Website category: auto
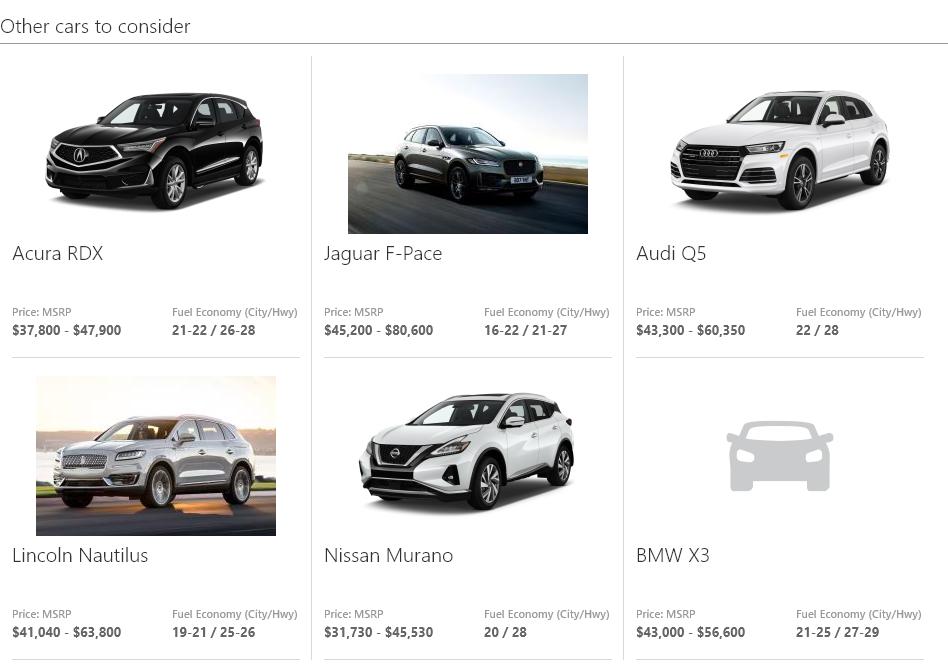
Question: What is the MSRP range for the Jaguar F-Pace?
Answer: $45,200 - $80,600

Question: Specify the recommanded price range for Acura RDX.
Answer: $37,800 - $47,900

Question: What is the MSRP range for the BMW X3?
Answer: $43,000 - $56,600

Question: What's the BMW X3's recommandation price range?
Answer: $43,000 - $56,600

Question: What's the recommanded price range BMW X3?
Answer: $43,000 - $56,600

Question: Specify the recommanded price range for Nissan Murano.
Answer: $31,730 - $45,530

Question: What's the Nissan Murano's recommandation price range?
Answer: $31,730 - $45,530

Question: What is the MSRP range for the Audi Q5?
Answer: $43,300 - $60,350

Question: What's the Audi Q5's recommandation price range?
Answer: $43,300 - $60,350

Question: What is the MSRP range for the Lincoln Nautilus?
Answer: $41,040 - $63,800

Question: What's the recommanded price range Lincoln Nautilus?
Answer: $41,040 - $63,800

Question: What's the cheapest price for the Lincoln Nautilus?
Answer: $41,040

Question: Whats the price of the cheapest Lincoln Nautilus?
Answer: $41,040

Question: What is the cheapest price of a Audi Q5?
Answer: $43,300

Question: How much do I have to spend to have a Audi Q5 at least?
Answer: $43,300

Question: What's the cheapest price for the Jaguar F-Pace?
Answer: $45,200

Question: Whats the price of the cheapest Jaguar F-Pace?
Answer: $45,200

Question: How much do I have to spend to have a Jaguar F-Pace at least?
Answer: $45,200

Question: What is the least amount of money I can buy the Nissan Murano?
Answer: $31,730

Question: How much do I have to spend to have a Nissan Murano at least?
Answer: $31,730

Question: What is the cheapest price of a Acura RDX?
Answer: $37,800

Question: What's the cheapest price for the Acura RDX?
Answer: $37,800

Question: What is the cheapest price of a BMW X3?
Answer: $43,000

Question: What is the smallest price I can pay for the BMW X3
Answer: $43,000

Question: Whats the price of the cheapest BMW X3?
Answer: $43,000

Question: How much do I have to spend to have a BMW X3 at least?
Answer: $43,000

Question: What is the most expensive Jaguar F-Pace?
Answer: $80,600

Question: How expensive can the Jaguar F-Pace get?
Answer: $80,600

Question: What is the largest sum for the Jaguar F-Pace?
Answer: $80,600

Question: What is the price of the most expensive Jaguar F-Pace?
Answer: $80,600

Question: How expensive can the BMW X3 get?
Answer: $56,600

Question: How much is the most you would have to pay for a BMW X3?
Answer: $56,600

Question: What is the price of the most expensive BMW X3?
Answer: $56,600

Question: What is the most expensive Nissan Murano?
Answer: $45,530

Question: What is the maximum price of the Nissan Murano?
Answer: $45,530

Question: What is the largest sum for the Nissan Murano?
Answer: $45,530

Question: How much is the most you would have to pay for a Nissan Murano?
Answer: $45,530

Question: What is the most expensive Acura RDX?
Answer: $47,900

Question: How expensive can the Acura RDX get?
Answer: $47,900

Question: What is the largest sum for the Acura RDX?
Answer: $47,900

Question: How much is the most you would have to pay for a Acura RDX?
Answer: $47,900

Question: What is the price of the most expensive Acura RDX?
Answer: $47,900

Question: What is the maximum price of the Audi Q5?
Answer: $60,350

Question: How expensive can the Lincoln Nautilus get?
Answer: $63,800

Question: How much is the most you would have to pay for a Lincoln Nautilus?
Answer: $63,800

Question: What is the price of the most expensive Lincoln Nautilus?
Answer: $63,800

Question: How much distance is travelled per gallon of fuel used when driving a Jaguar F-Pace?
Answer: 16-22 / 21-27

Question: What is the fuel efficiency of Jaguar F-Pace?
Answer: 16-22 / 21-27

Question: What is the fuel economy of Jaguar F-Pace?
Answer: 16-22 / 21-27

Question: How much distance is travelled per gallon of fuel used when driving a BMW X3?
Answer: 21-25 / 27-29

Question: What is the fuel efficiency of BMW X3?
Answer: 21-25 / 27-29

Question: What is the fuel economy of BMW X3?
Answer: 21-25 / 27-29

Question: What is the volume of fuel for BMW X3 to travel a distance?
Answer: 21-25 / 27-29

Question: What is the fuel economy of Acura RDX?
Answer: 21-22 / 26-28

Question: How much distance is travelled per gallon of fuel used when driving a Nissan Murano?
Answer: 20 / 28

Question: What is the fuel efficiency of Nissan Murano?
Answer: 20 / 28

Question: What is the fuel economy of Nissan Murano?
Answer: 20 / 28

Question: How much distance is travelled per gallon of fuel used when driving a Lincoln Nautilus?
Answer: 19-21 / 25-26

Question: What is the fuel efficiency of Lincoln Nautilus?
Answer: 19-21 / 25-26

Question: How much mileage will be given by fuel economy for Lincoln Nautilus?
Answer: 19-21 / 25-26

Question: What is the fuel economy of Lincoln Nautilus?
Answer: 19-21 / 25-26

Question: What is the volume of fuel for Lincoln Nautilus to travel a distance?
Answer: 19-21 / 25-26

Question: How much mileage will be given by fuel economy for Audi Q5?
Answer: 22 / 28

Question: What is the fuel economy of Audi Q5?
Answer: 22 / 28